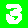
Digit: 3